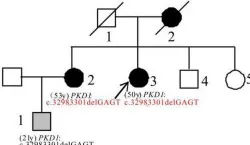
Pedigree diagram and sequencing results of proband B. (A) Pedigree diagram.
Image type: radiology (ct)